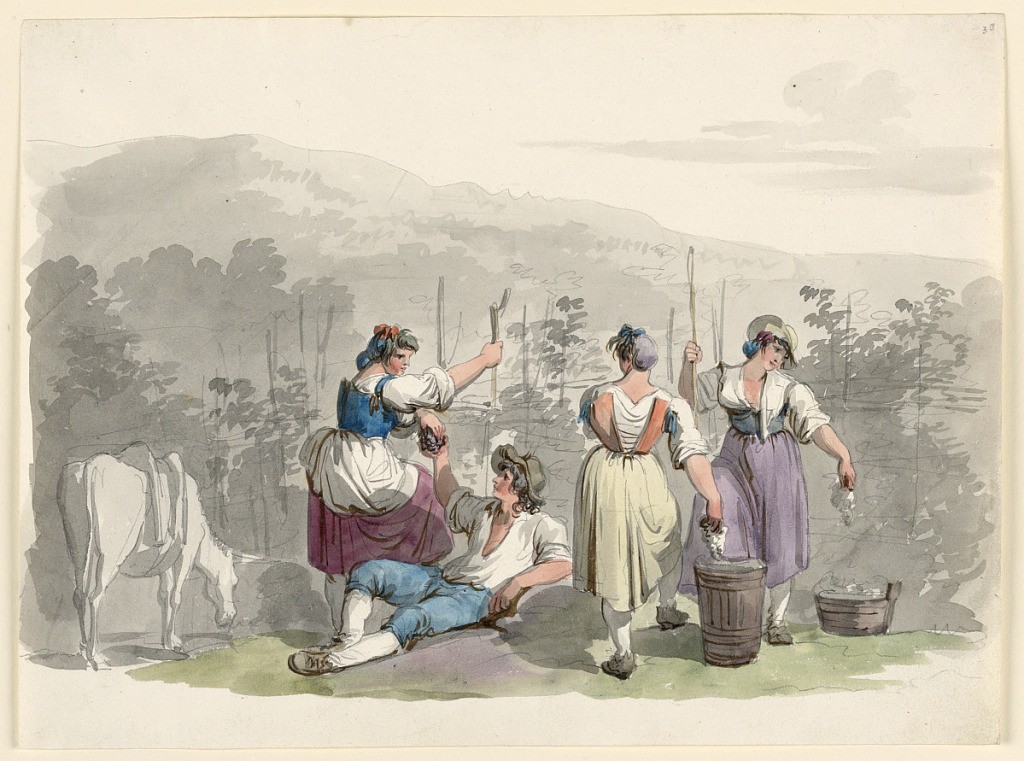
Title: Vintage in the Mountains Near Rome
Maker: Bartolomeo Pinelli, Italian, 1781–1835
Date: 1807–08
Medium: Pen and gray ink with watercolor and black chalk on off-white wove paper
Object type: Drawing
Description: The two standing girls, who are shown from the rear, plate 3, loc. cit., are shown in similar poses. Between them a seated boy receives a bunch of grapes from the left girl. The group ends with the girl at the outermost right in the etching, in a varied pose. The donkey is shown obliquely from the rear, at left.